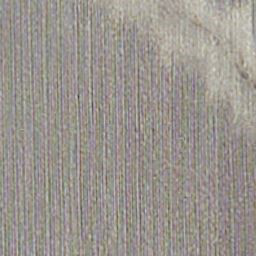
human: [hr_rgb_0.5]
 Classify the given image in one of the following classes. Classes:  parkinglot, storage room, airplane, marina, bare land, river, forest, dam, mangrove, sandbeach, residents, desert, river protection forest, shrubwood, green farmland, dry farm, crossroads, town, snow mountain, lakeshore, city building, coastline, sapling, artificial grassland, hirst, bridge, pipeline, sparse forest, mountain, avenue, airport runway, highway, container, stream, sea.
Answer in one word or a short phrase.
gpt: dry farm